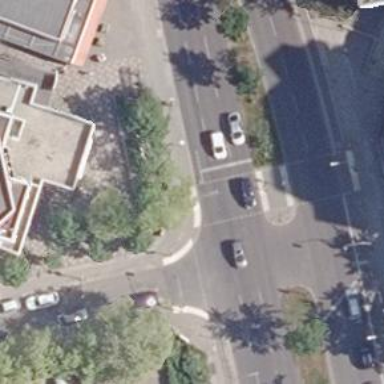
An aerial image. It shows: Road crossing with traffic signals.